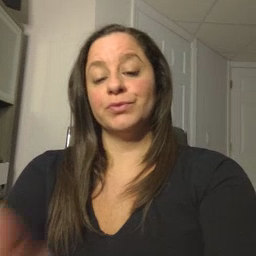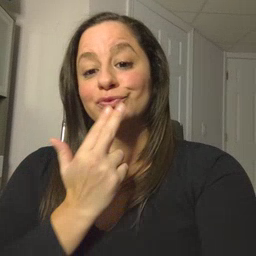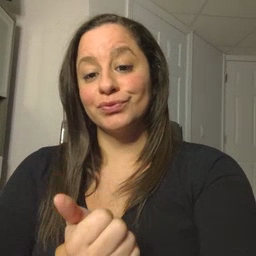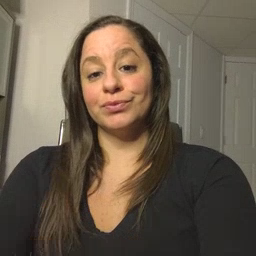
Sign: cute